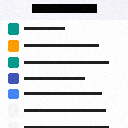
Screen state: on